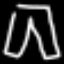
Label: pants